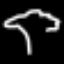
Label: palm tree